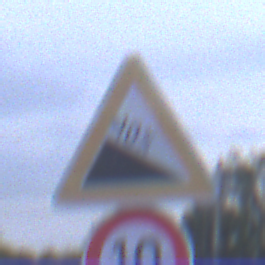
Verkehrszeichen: Gefaelle10
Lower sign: Geschwindigkeit10
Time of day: SunriseSunset
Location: Outdoor (Suburban)
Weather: PartlyCloudy
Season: NotSpecified
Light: Natural